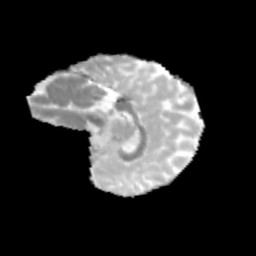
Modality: MD
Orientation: sagittal
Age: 9
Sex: female
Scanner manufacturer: siemens
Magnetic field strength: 3 T
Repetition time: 3.8 s
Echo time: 0.07 s